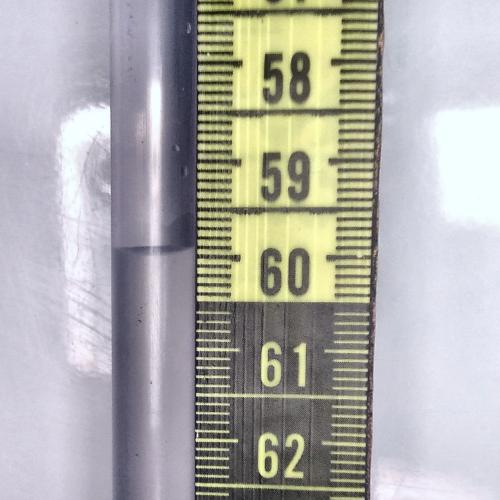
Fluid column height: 59.9 cm